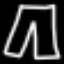
Label: pants